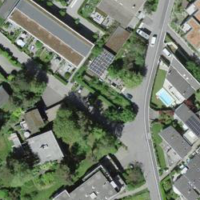
EUNIS habitat code: 55
Species observed at this site:
Bufo bufo